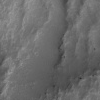
Atmospheric dust classification: not_dusty